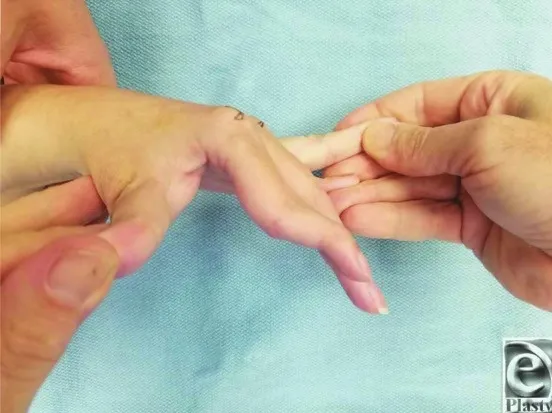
Preoperative view of the left hand demonstrating swan-neck deformity of the index finger.
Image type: medical_photograph (skin_photograph)